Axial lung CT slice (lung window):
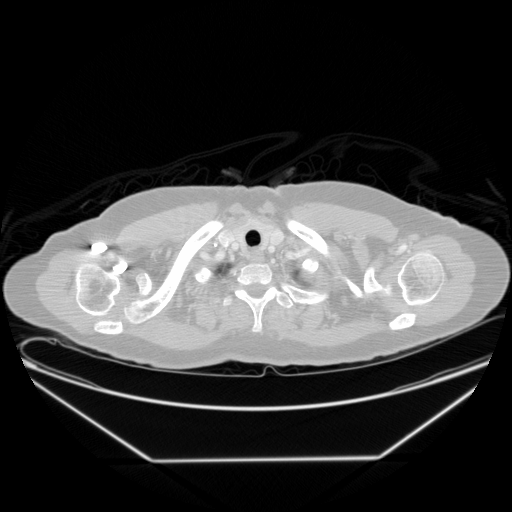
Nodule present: no